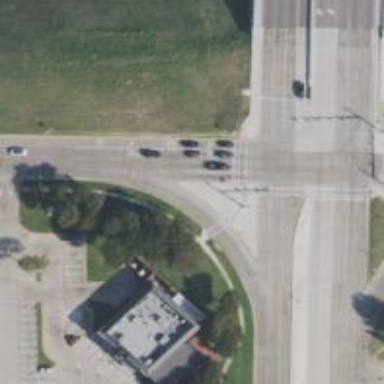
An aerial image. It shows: Secondary road with frontage road alongside.